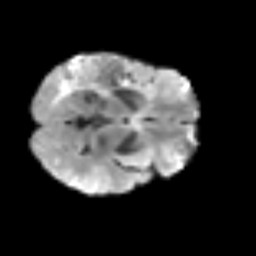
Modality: T2w
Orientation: axial
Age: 59
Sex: female
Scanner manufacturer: siemens
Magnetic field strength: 3 T
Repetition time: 3.2 s
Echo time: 0.081 s